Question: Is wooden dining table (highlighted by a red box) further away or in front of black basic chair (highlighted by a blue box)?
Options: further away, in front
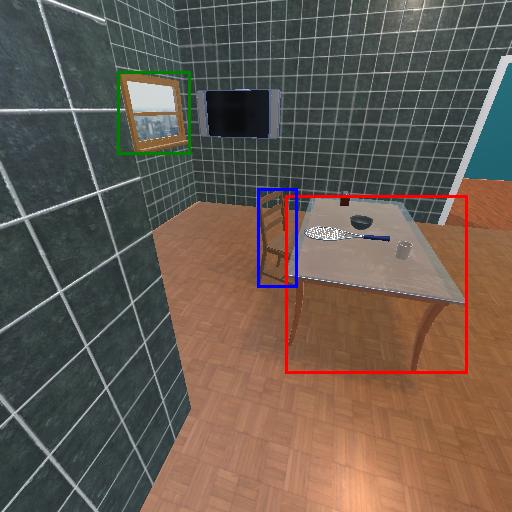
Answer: further away